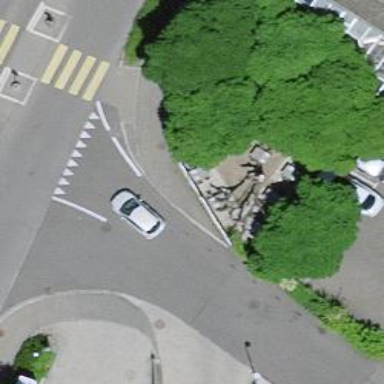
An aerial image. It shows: Unmarked road crossing.